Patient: sex M, age 44
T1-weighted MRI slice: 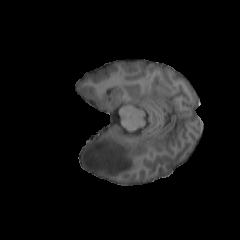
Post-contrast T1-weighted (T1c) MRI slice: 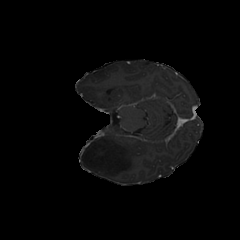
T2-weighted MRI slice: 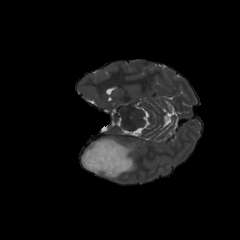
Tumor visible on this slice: yes
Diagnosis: Astrocytoma, IDH-mutant
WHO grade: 3